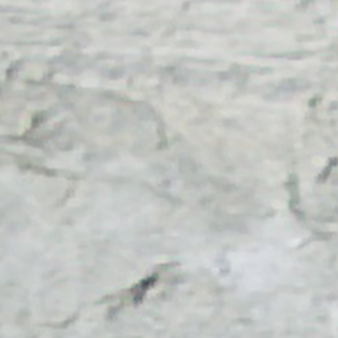
Label: other